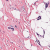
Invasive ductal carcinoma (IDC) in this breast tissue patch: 1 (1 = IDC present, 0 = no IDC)